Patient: sex M, age 60
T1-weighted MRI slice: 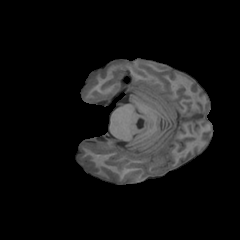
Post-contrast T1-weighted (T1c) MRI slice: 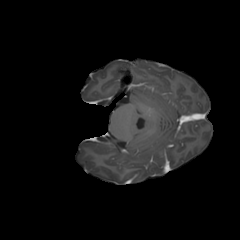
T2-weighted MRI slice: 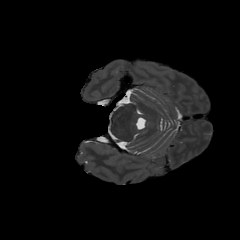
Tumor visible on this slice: no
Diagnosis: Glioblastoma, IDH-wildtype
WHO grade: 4